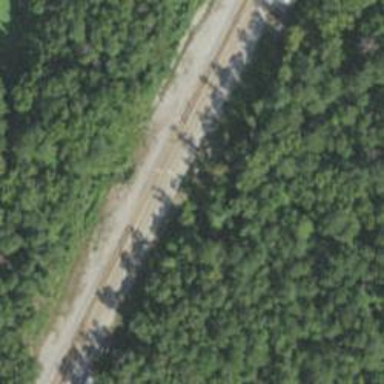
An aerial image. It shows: Railroad crossover.